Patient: sex M, age 29
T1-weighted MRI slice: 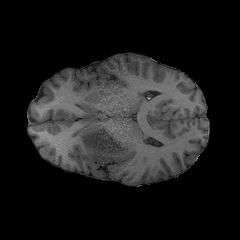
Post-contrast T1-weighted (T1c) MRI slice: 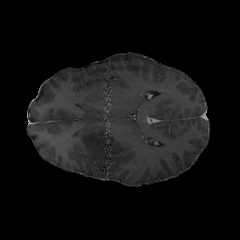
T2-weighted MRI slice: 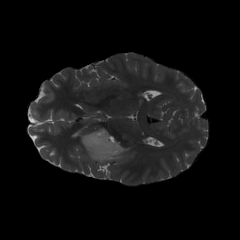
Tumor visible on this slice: yes
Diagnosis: Astrocytoma, IDH-mutant
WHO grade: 2